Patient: sex M, age 49
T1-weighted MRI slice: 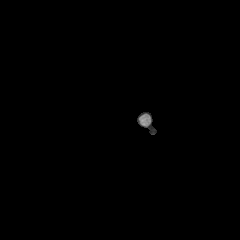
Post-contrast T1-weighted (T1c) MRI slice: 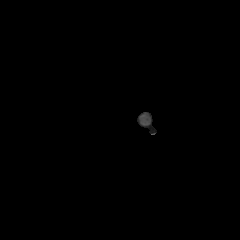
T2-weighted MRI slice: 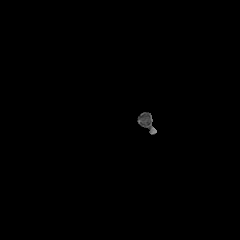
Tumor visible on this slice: no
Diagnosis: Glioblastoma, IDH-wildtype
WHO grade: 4